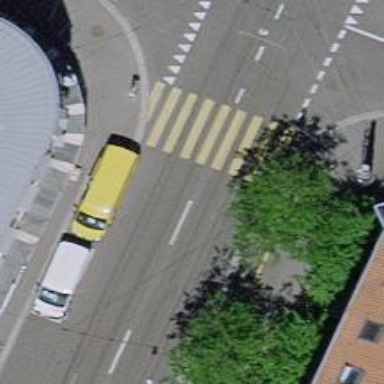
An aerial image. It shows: Tram crossing on the railway.